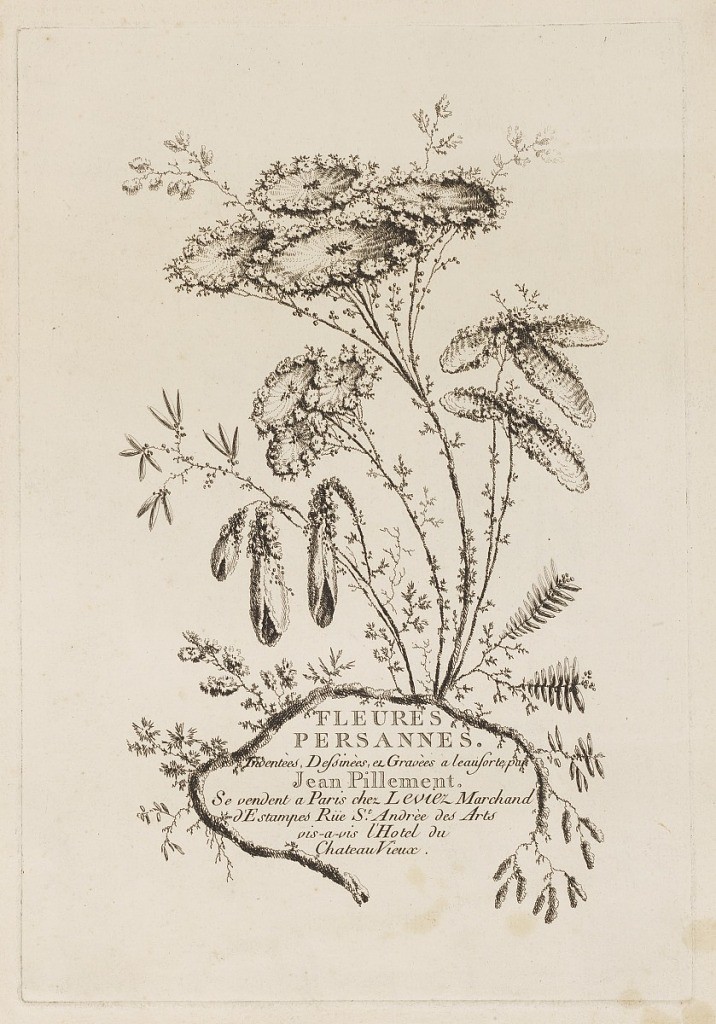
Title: Title Page, from "Fleures Persannes"
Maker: Jean-Baptiste Pillement, French, 1728–1808
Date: ca. 1765
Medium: Etching on paper
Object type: Print
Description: A flower branch, the larger blossoms of which are shaped like disks and edged with tiny blossoms. Enriched by a bough is the title.